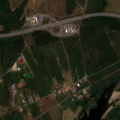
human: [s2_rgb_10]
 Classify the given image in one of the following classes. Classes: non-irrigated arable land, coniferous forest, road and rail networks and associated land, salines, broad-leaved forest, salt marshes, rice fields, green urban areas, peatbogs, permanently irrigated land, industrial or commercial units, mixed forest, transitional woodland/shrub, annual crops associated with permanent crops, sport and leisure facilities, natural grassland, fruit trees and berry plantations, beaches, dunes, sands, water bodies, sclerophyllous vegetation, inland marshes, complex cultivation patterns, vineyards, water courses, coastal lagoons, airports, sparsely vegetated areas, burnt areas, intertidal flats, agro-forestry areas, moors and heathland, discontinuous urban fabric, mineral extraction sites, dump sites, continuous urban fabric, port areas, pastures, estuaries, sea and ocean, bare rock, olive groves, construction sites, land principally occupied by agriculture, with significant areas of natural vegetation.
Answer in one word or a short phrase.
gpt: non-irrigated arable land, olive groves, complex cultivation patterns, land principally occupied by agriculture, with significant areas of natural vegetation, mixed forest, water courses